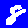
Digit: 8